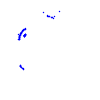
Particle: kaon